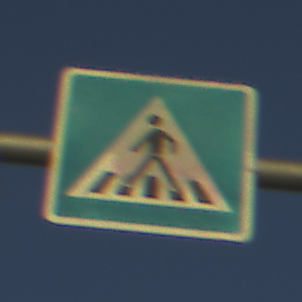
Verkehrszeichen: FussgaengerueberwegRechts
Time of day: SunriseSunset
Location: Outdoor (Nature)
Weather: Clear
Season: NotSpecified
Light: Natural